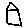
Label: house